К одной паре выводов ящика подключен последовательный $LC$-контур, к другой — параллельный (состоящий из элементов с, возможно, другими номиналами). Катушки в обеих схемах неидеальные (имеют внутреннее сопротивление).
Часть A. Теория (3.0 балла)
Теоретически опишите резонансную кривую для последовательного $LC$-контура с неидеальной катушкой: ее поведение при больших и малых частотах и в резонансе.
Часть B. Практическая (7.0 балла)
Проведите аналогичное теоретическое описание для параллельного $LC$-контура с неидеальной катушкой.
Идентифицируйте контуры (последовательный и параллельный) с выводами черного ящика.
Определите номиналы элементов в последовательном контуре.
Определите номиналы элементов в параллельном контуре.
Возьмите у преподавателя флешку и сохраните осциллограммы, полученные при выполнении эксперимента.
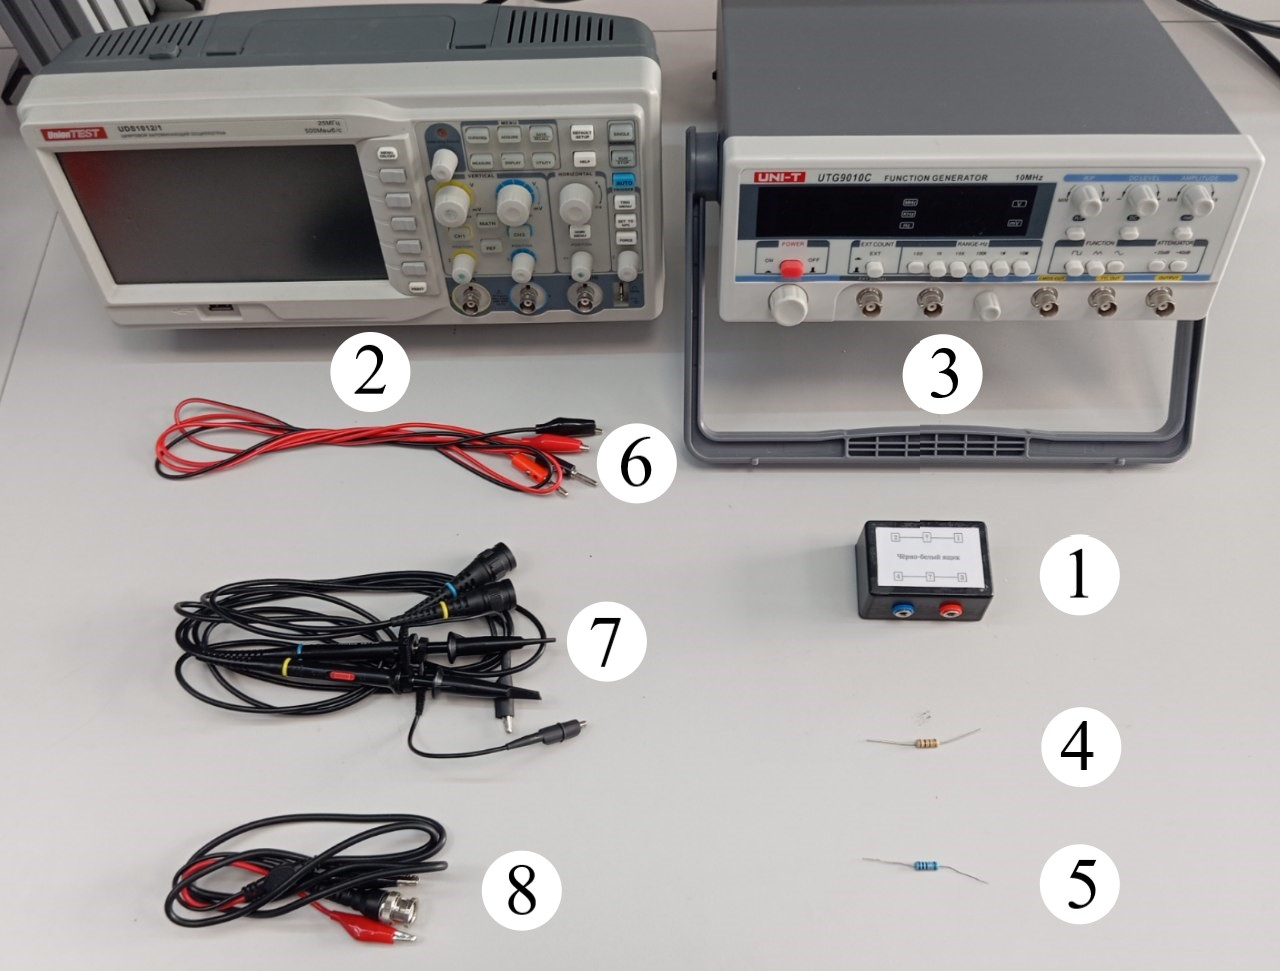
Темы:
E